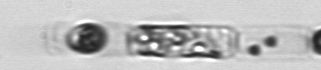
Label: Guinardia_delicatula_TAG_internal_parasite